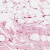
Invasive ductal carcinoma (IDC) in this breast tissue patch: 0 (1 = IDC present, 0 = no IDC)